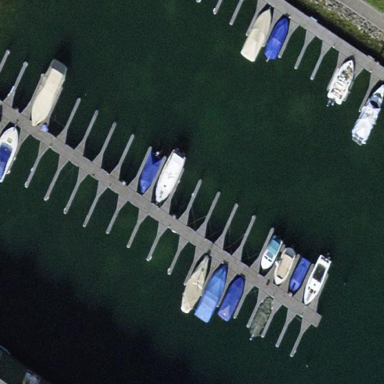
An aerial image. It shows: Marina on leisure land.